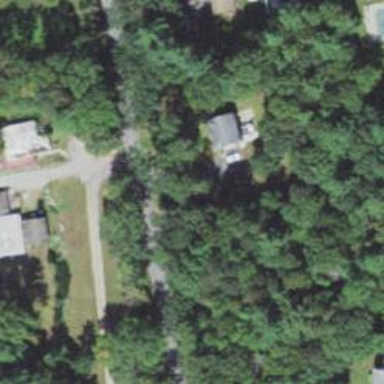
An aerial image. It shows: Residential driveway used as service road.